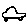
Label: car